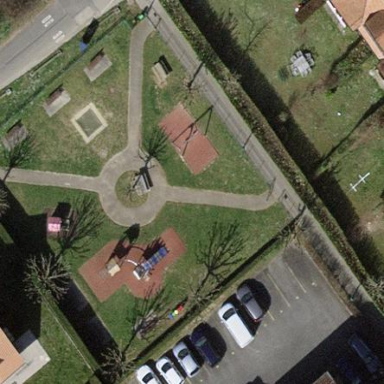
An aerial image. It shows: Playground area for leisure land.